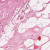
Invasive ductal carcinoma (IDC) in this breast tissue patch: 0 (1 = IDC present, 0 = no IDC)